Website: bh-photo
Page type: customer-info-address
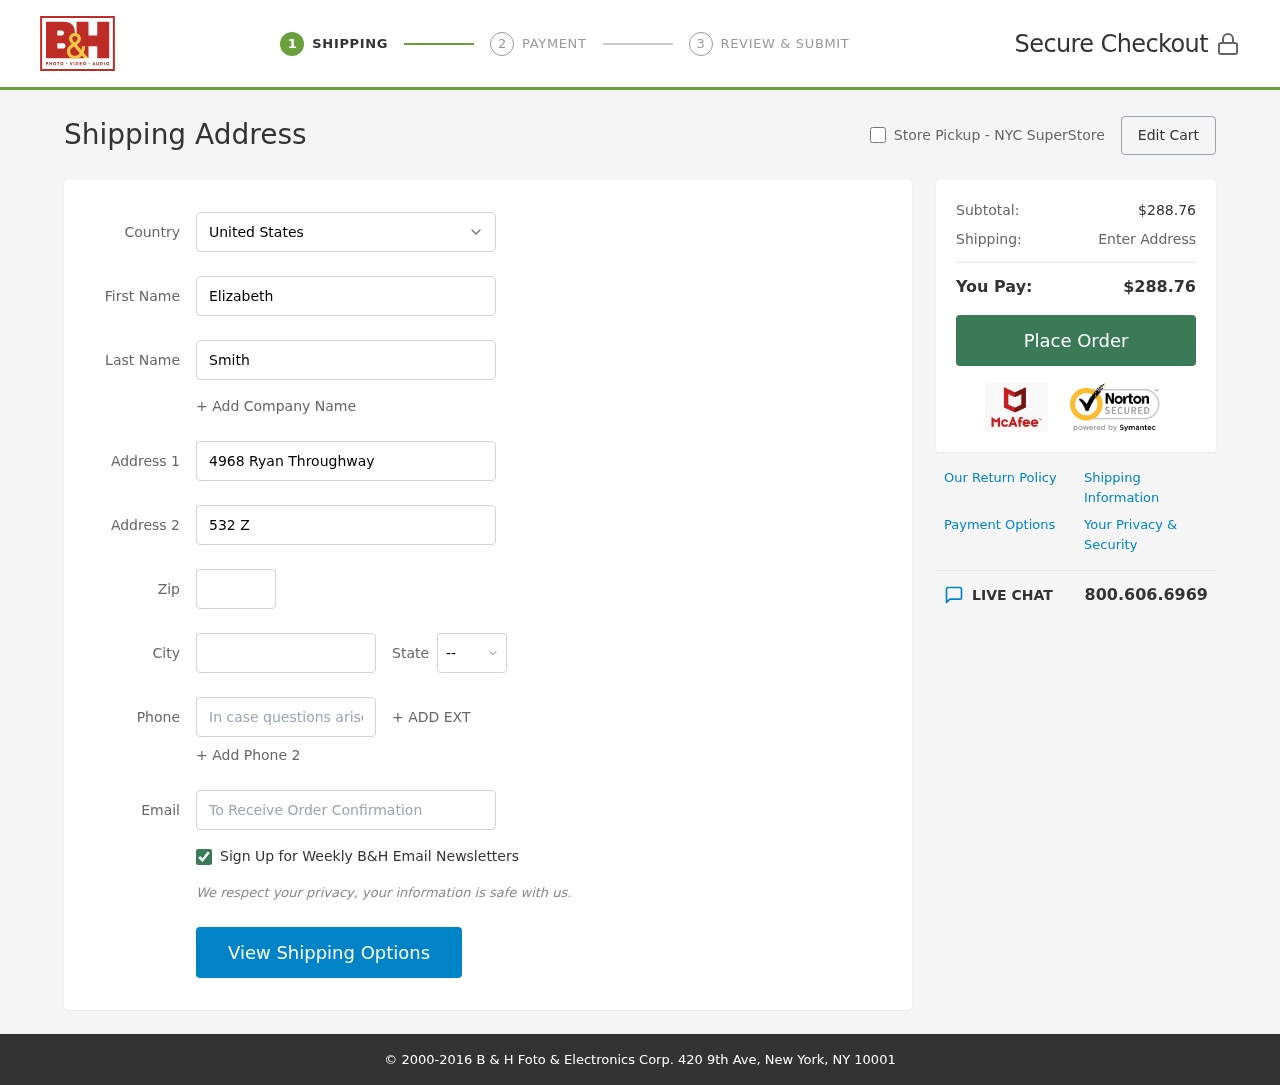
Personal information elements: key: PII_CITY
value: South Jeffrey
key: PII_COUNTRY
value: United States
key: PII_EMAIL
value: esmith@yahoo.com
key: PII_FIRSTNAME
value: Elizabeth
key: PII_LASTNAME
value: Smith
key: PII_PHONE
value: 7757586650
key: PII_POSTCODE
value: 27919
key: PII_STATE_ABBR
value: OK
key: PII_STREET
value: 4968 Ryan Throughway
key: PII_STREET2
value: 532 Zachary Burgs Suite 635
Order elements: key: ORDER_SUBTOTAL
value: $288.76
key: ORDER_TOTAL
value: $288.76